Question: I am using the Simile Timeline, and I am having a problem with events not "wrapping vertically". When there are too many events around the same time the bottom events ones are not displayed. Below, there are two large groups of events. The first group on Jan 31 and the second on Feb 2, but each group contains more events than are shown.

Is there a way to make the events "wrap" so that all events are shown? (These elements do not share exactly the same time stamp, some are different by a few seconds)
Thanks,
Jordan
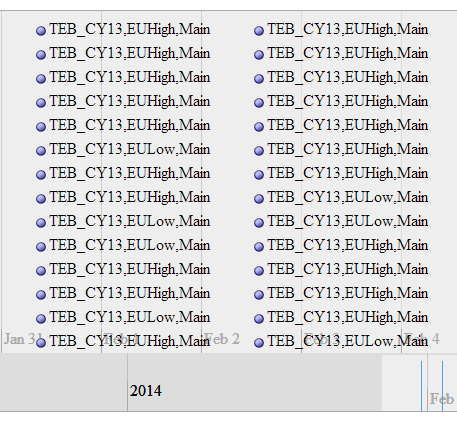
Answer: Have you tried using the autoWidth attribute, which is part of the Timeline ThemeClass
> autowidth : Should the Timeline automatically grow itself, as needed
when too many events for the available width are painted on the
visible part of the Timeline
More info here <URL>